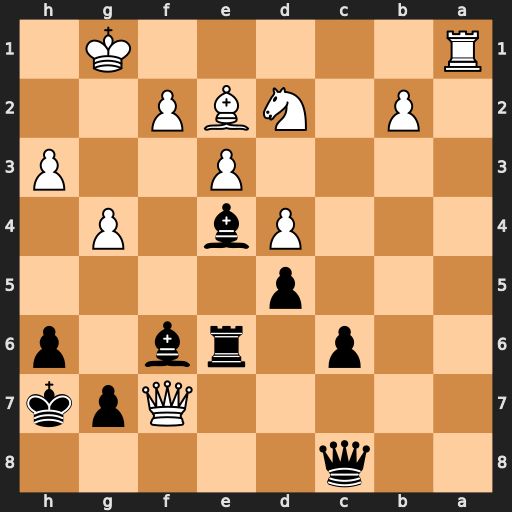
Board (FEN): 2q5/5Qpk/2p1rb1p/3p4/3Pb1P1/4P2P/1P1NBP2/R5K1
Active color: b
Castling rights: -
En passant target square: -
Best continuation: Re7 Qxe7 Bxe7